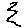
Label: zigzag